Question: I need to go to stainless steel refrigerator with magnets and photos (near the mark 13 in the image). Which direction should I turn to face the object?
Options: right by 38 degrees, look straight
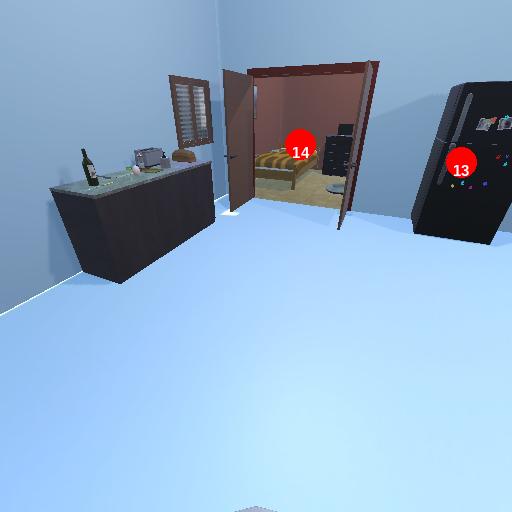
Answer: right by 38 degrees